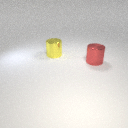
large yellow metal cylinder behind large red metal cylinder